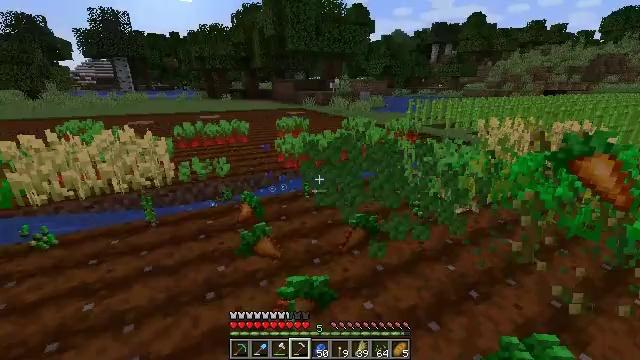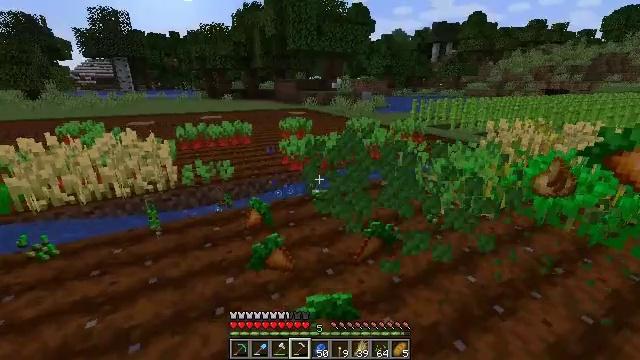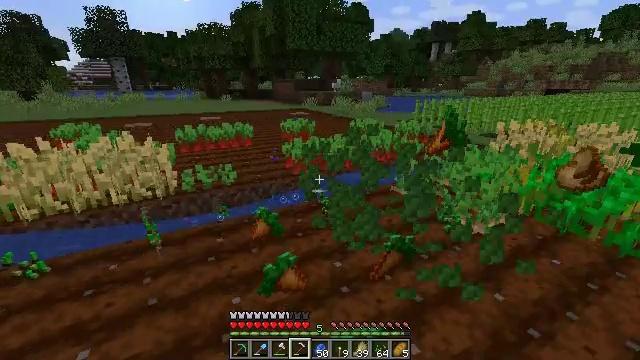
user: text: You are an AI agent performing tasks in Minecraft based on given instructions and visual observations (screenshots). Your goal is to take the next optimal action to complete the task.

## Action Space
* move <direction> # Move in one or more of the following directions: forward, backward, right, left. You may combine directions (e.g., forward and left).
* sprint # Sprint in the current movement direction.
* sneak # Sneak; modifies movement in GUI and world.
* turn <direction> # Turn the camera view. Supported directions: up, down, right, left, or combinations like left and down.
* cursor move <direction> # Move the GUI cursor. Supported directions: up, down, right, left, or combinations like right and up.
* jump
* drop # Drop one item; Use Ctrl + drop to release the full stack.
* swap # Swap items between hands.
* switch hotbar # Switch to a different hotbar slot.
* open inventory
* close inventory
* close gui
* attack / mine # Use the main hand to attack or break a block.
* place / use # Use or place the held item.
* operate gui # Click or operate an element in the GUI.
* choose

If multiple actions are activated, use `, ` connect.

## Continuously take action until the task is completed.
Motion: motion action
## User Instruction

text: Collect carrots by breaking the crop.
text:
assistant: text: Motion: move forward and move left, attack / mine
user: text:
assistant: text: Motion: move forward and move left, attack / mine
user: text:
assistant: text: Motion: move left, attack / mine